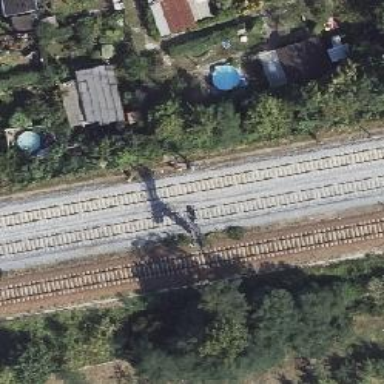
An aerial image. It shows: Railway signal.